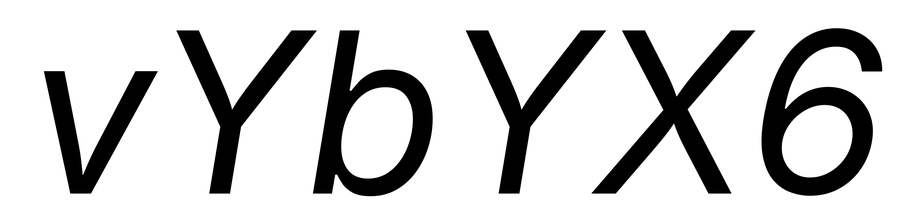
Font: Inter-Italic_Italic